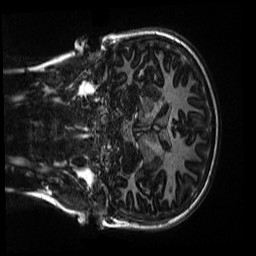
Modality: MP2RAGE
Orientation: coronal
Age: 10
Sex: female
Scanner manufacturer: siemens
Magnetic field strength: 3 T
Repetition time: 4 s
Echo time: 0.00303 s